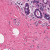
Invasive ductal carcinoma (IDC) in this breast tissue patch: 0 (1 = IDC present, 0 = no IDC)